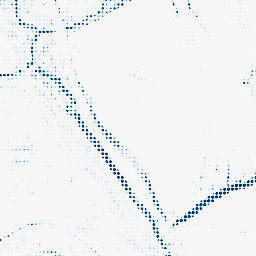
Category: morphological
Decomposition family: morphological_rect
Decomposition parameters: operation: closing
width: 5
height: 10
Upsampling method: sinc_blackman
Upsampling parameters: scale: 8
kernel_size: 4
Upsampling scale: 8